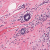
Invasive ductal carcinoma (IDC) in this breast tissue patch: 0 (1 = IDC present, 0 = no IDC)